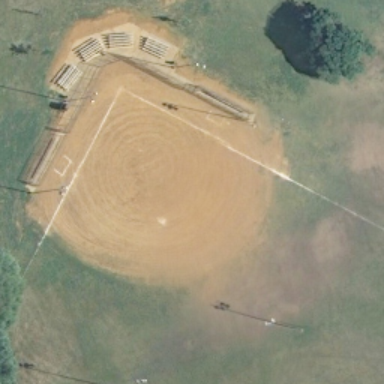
This is an old baseball diamond .